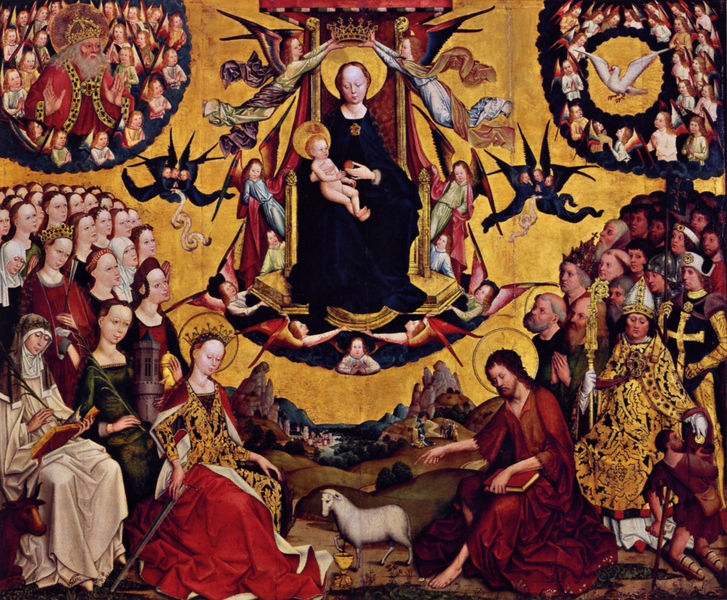
Titel: Verherrlichung Mariens
Künstler: Meister der Verherrlichung Mariens
Standort: Köln
Institution: Wallraf-Richartz-Museum
Schlagwörter: akt, berg, blau, felsen, flügel, gemälde, gott, gruppe, himmel, mann, nackt, vogel, weiß, wolken, frauen, gelb, grün, landschaft, menschen, frau, köpfe, männer, schmuck, schwarz, rot, ornament, inkarnat, johannes, taube, täufer, gesten, feld, kirche, gewand, gold, kelch, mantel, tücher, gewänder, kind, mutter, brosche, krone, locken, fliegen, kreis, turm, engel, bücher, ente, gans, schwan, stab, berge, leer, baby, füsse, flattern, möwe, bischof, könig, papst, thron, detail, symmetrie, palme, gruppen, lamm, schaf, buch, fuss, kreuz, schweben, schwert, nonne, lilie, ritter, brokat, altar, geflügel, heiligenschein, nimbus, gotisch, christus, jesus, jesus christus, pieta, schreiben, teufel, mittelalter, hostie, priester, baldachin, heiliger, mitra, tiara, van dyck, königin, heilige, golden, granatapfel, bänder, maria, kupferstich, madonna, jesu, mutter gottes, ochse, schaft, putti, petrus, geist, kronen, jesuskind, kruez, medaillons, marienkrönung, heimmel, heiligenscheine, katharina, nonnen, bischofsstab, heiliger geist, gottvater, thronen, holzgrund, jungfrauen, lamm gottes, nimben, gebete, beter, spruchbänder, margaretha, krönung mariens, krümme, ursula, gefährtinnen, grwänder, krönen, scholastika, krönung mariae, lochner, schauf